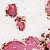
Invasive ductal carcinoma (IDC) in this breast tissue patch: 0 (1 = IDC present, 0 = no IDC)